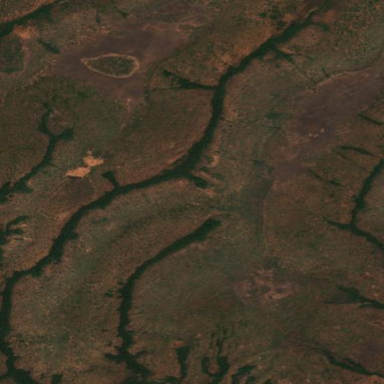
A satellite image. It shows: Forest area.